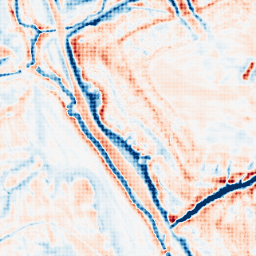
Category: edge_preserving
Decomposition family: bilateral
Decomposition parameters: d: 21
sigma_color: 150
sigma_space: 50
Upsampling method: sinc_hamming
Upsampling parameters: scale: 8
kernel_size: 8
Upsampling scale: 8